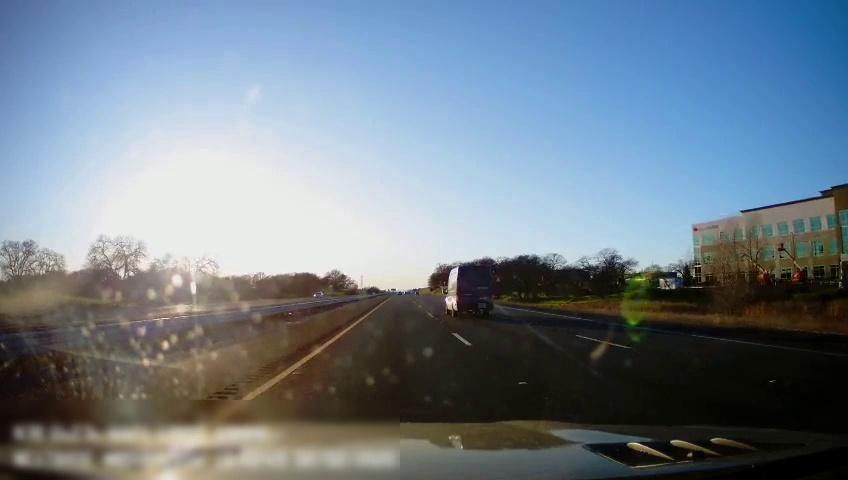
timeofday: Day
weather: Sunny
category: Drivable Space
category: Drivable Space
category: Vehicles | Truck
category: Lanes | Current Lane
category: Lanes | Current Lane
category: Lanes | Alternate Lane
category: Lanes | Alternate Lane